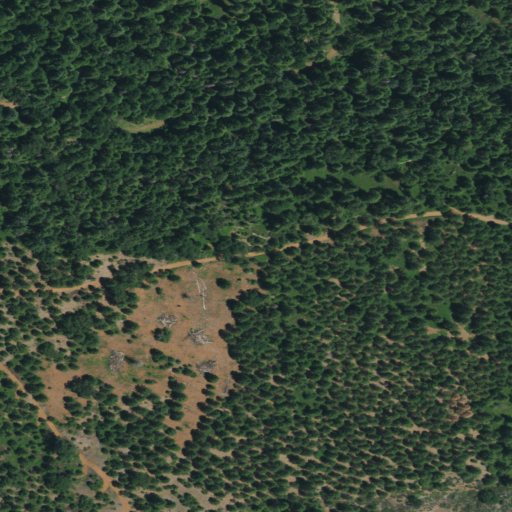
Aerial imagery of ridge(s) in California named Farnham Ridge containing evergreen forest and shrub